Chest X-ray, PA view. Patient: 42 years old, sex M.
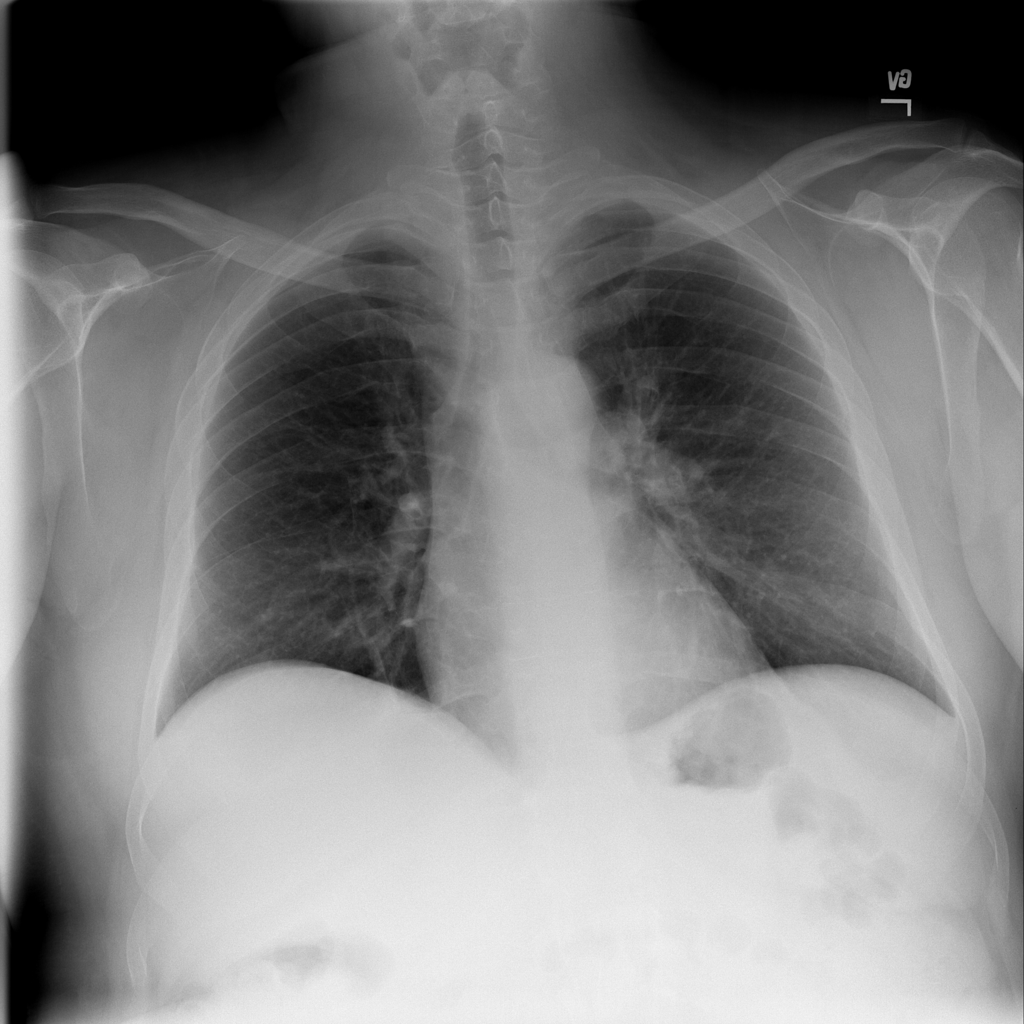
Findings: No Finding